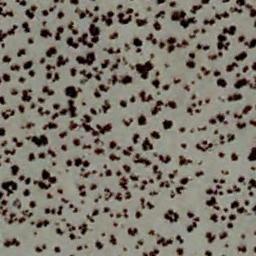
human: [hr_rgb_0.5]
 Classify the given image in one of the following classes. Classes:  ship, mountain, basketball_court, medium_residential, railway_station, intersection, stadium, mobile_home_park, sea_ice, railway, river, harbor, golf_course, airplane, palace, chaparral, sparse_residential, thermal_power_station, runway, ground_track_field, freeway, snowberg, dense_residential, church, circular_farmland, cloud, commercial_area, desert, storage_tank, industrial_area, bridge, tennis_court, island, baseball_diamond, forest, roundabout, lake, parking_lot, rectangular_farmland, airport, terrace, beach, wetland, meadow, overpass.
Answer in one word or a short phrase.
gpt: chaparral